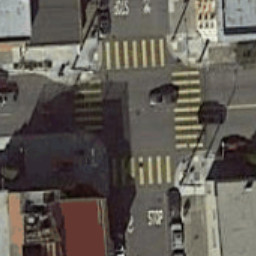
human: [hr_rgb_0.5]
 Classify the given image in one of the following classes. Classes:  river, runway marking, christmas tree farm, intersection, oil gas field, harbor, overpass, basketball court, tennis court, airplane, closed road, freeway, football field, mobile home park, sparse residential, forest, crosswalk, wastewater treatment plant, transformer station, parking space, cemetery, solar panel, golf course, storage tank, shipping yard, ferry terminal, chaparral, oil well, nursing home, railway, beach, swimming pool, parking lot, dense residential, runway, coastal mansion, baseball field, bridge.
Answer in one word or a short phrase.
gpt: crosswalk